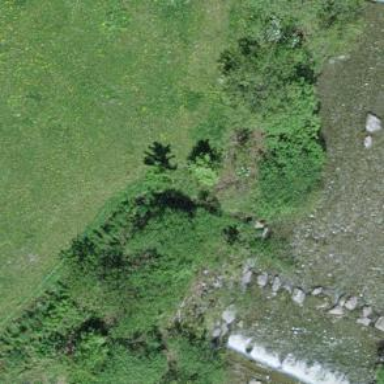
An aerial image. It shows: Ditch serving as waterway.